Question: I pressed ++ and activated NSZombieEnabled in Arguments > Environment Variables. Additionally, I activated it in Diagnostics > Memory Management > Enable Zombie Objects.
However, when I built and run, at some point my app crashes giving me this useless message in the console:
'''
*** -[CALayer retainCount]: message sent to deallocated instance 0x656b260
'''
The stack trace is just as useless. I moved the details-level slider all the way to the right. Thread 1 simply shows me this:

Everything is system-owned and there's not a single line related to my app. So obviously NSZombiesEnabled doesn't work as it did in Xcode 3, where it halted on the dead object.
Is there any way to figure out CALayer is deallocated too early?
Update: So after building and running about 100 more times suddenly the problem DISAPPEARED! It's completely gone! And the best part: I did not modify my code in any way! Inbetween I cleaned the build folder and project with the clean commands several times and deleted the app in the Simulator several times as well.
Update 2: Fortunately the problem re-appeared. And now it seems persistent. Fortunately, because I prefer finding the root cause rather than annoying the users by random.
Update 3: Finally found it by accident:
'''
startButton = newBttn;
'''
should have been:
'''
self.startButton = newBttn;
'''
startButton was a retaining property and in -dealloc I released it. So it got overreleased and in most (but not all) cases after the view faded out it crashed giving that weird CALayer retainCount message.
The Zombies Instrument (CMD + I) finally pointed out that it had to do with a button. Just didn't know why and where.
Clang Static Analyzer didn't complain about this obvious glitch.
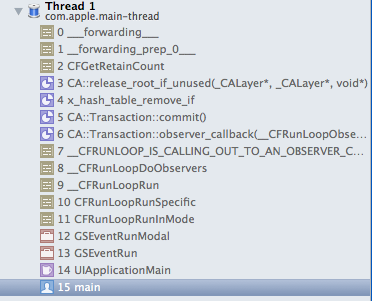
Answer: If this crops up again, you can run a dedicated Zombies instrument. Hit Command+I to profile the app and select the Zombies instrument (you must be running on the simulator). If you get a zombie, you can display the entire memory history (each retain/release) for that object, which is immensely helpful in tracking down errors.